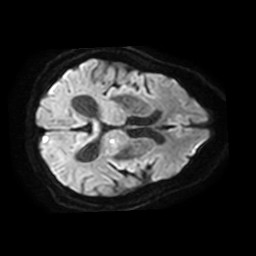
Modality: TRACE
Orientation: axial
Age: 75
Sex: female
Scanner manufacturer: philips
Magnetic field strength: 3 T
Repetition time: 4.117 s
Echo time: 0.06134 s